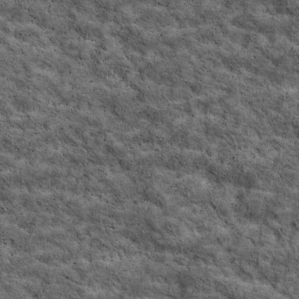
Label: non_frost